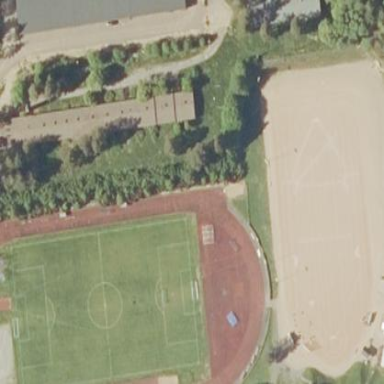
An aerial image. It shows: Grassy land used for athletics and soccer sports.